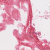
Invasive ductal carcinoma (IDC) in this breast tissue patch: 0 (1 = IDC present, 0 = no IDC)